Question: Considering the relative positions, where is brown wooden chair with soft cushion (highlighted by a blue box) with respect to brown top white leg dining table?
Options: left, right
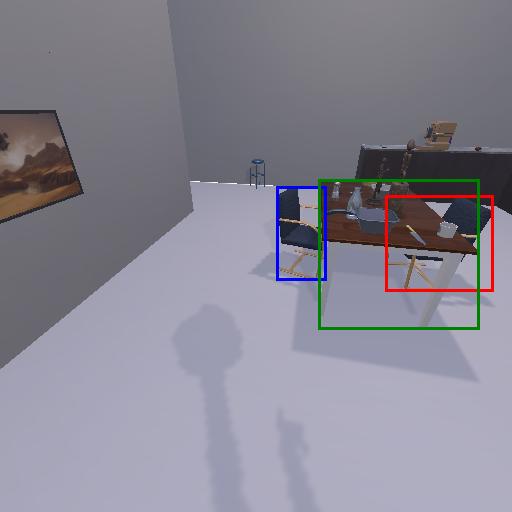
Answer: left